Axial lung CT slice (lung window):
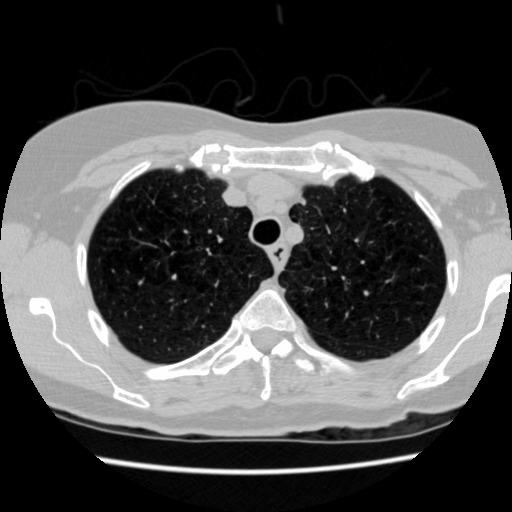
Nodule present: no